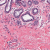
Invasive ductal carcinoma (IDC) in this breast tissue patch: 0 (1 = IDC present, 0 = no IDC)